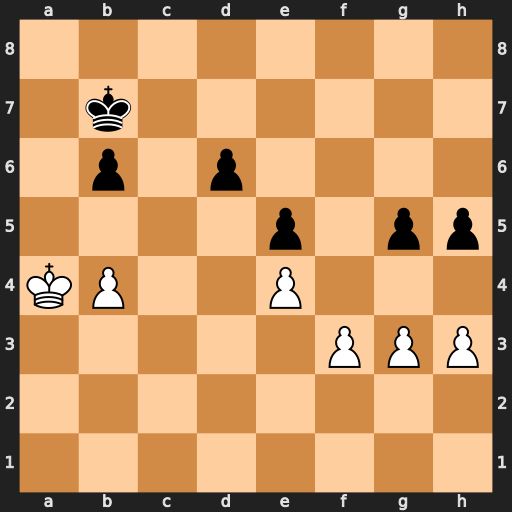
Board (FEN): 8/1k6/1p1p4/4p1pp/KP2P3/5PPP/8/8
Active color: w
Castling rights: -
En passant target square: -
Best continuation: Kb5 Kc7 Kc4